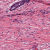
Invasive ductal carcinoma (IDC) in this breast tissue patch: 0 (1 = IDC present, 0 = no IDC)